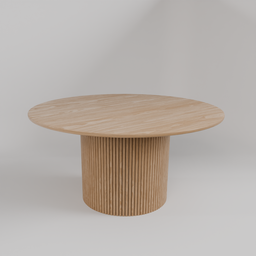
Label: furniture